Interaction volume radius: 5 \u00c5
Interaction volume height: 15 \u00c5
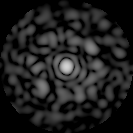
Disorder parameter: 0.7994